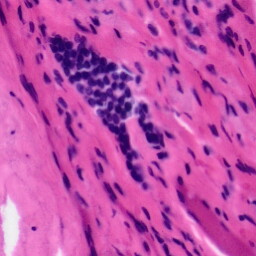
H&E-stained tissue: Tonsil